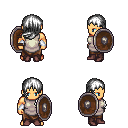
a pixel art fantasy rpg character, male body template, human, tanned skin, white tunic, robe skirt, white left-swept hairstyle, white cloth bracers, maroon shoes, shield, four views (front, back, left, right), 2x2 character sprite sheet, small pixel art, hard edges, no anti-aliasing